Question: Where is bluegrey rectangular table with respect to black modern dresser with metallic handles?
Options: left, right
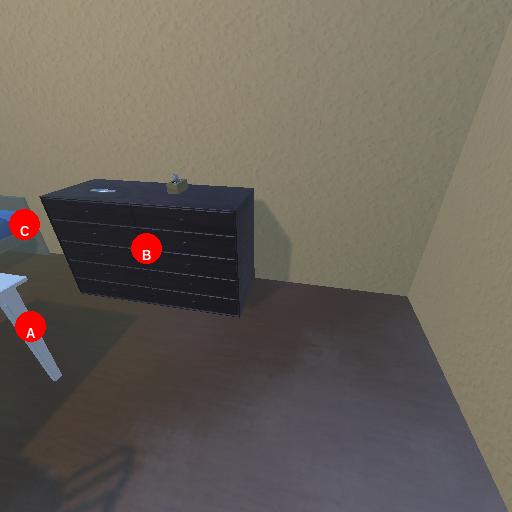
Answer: left